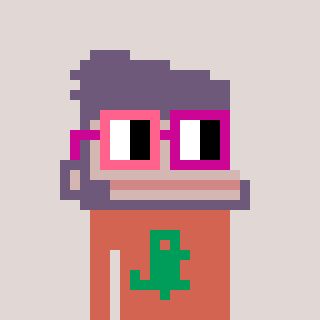
a pixel art character with square pink and red glasses, a ape-shaped head and a peachy-colored body on a warm background